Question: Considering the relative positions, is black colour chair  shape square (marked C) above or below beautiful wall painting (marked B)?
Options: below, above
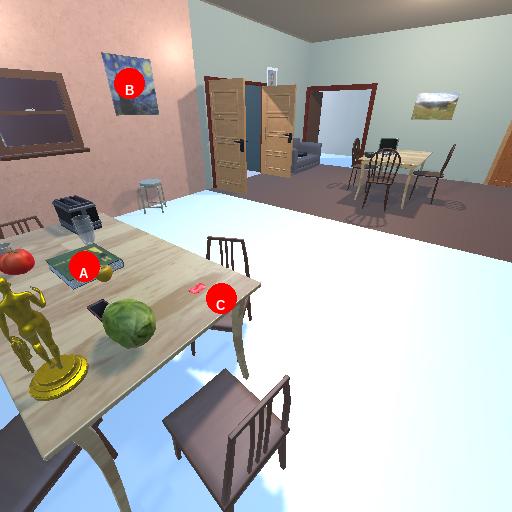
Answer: below